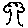
Label: tree